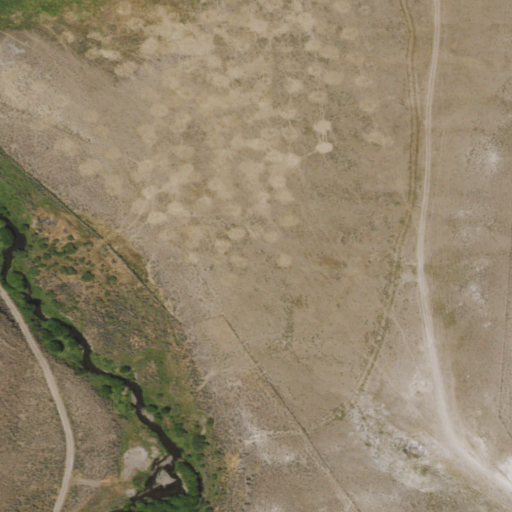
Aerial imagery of plain(s) in Nevada named Twin Meadows containing shrub, woody wetlands, and herbaceous wetlands